Aerial crown-view tile of a tropical tree (Barro Colorado Island, Panama), acquired 20241014:
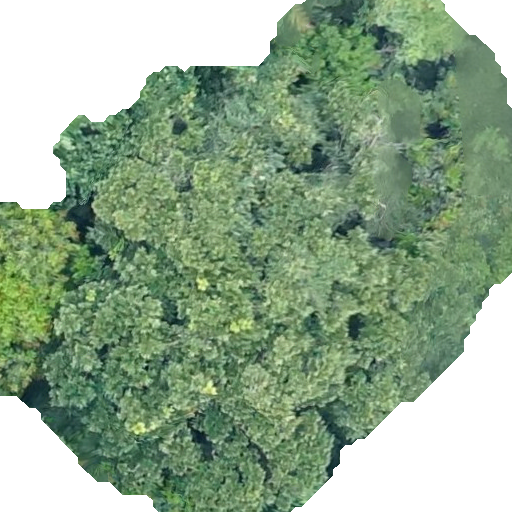
Species: Anacardium excelsum
GBIF accepted scientific name: Anacardium excelsum
Crown area: 321.948 m²